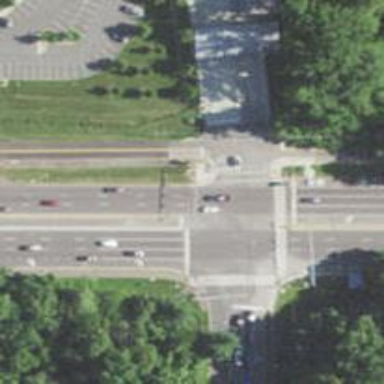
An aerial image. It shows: This image shows trunk highway that functions as expressway.